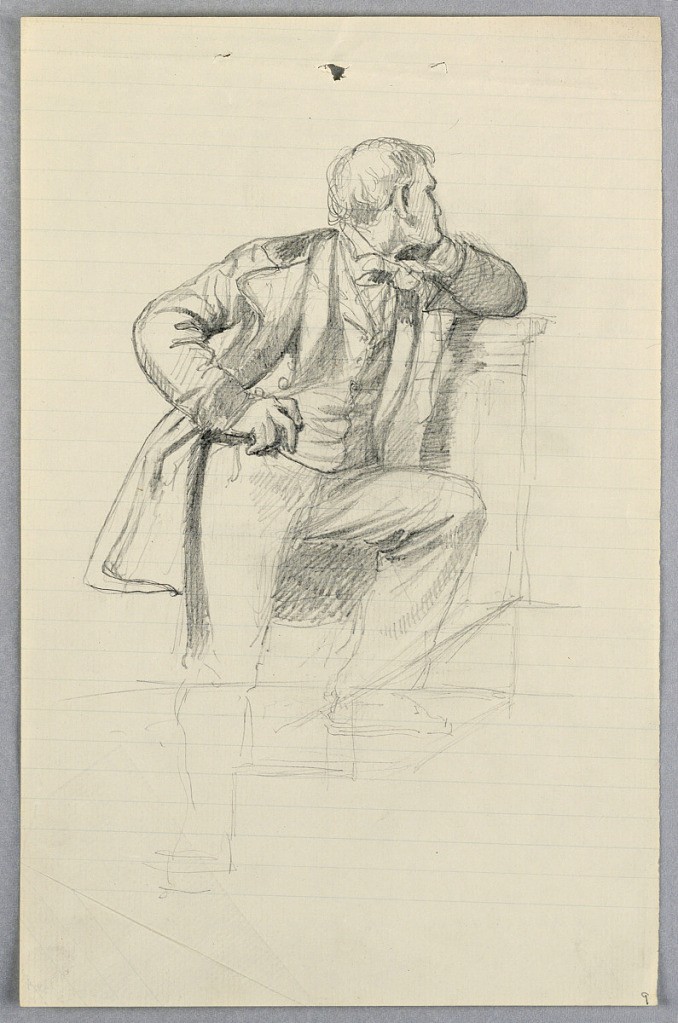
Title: Study for "Scientific Group"
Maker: Daniel Huntington, American, 1816–1906
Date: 1858
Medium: Graphite on lined white laid paper
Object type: Drawing
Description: Man standing on stairs at a railing or lectern, his chin on his left hand and his right hand at his hip. He is facing right.